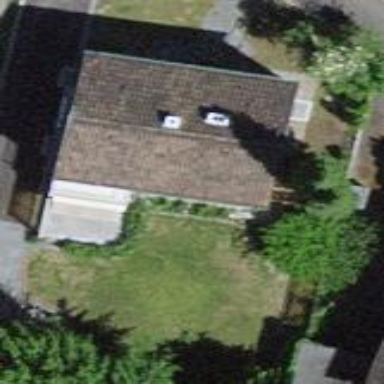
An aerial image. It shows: Detached building.